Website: bh-photo
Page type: billing-address
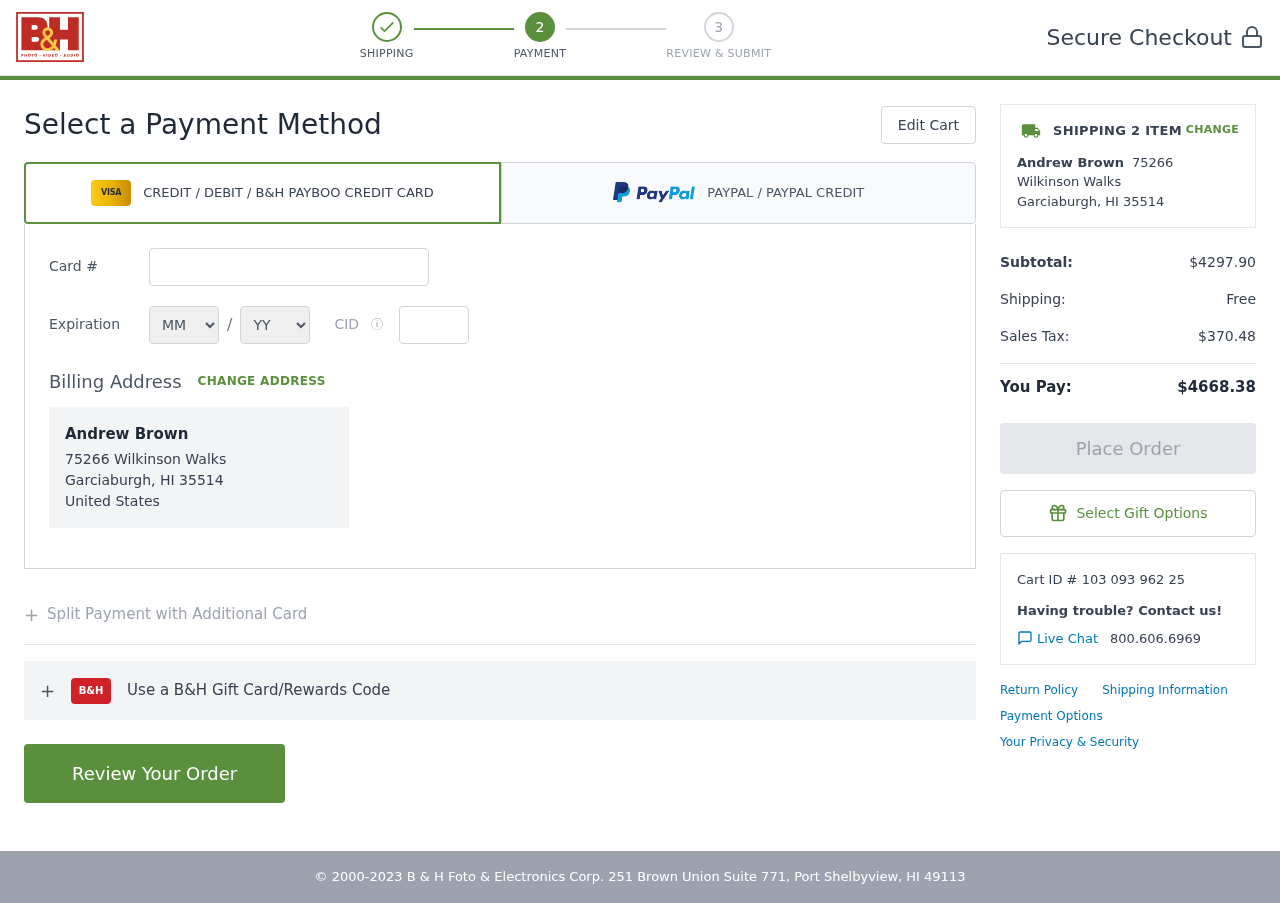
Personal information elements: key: PII_CARD_CVV
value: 9104
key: PII_CARD_EXPIRY_MONTH
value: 02
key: PII_CARD_EXPIRY_YEAR
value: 27
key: PII_CARD_NUMBER
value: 3400 5746 7188 412
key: PII_CITY_STATE_ZIP
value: Garciaburgh, HI 35514
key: PII_COUNTRY
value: United States
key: PII_FULLNAME
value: Andrew Brown
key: PII_STREET
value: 75266 Wilkinson Walks
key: PII_FULLNAME2
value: Andrew Brown
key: PII_STREET2
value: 75266 Wilkinson Walks
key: PII_CITY_STATE_ZIP2
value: Garciaburgh, HI 35514
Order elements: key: ORDER_NUM_ITEMS
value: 2
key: ORDER_SUBTOTAL
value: $4297.90
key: ORDER_SHIPPING_COST
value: Free
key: ORDER_TAX
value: $370.48
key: ORDER_TOTAL
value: $4668.38
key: ORDER_ID
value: Cart ID # 103 093 962 25